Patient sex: M
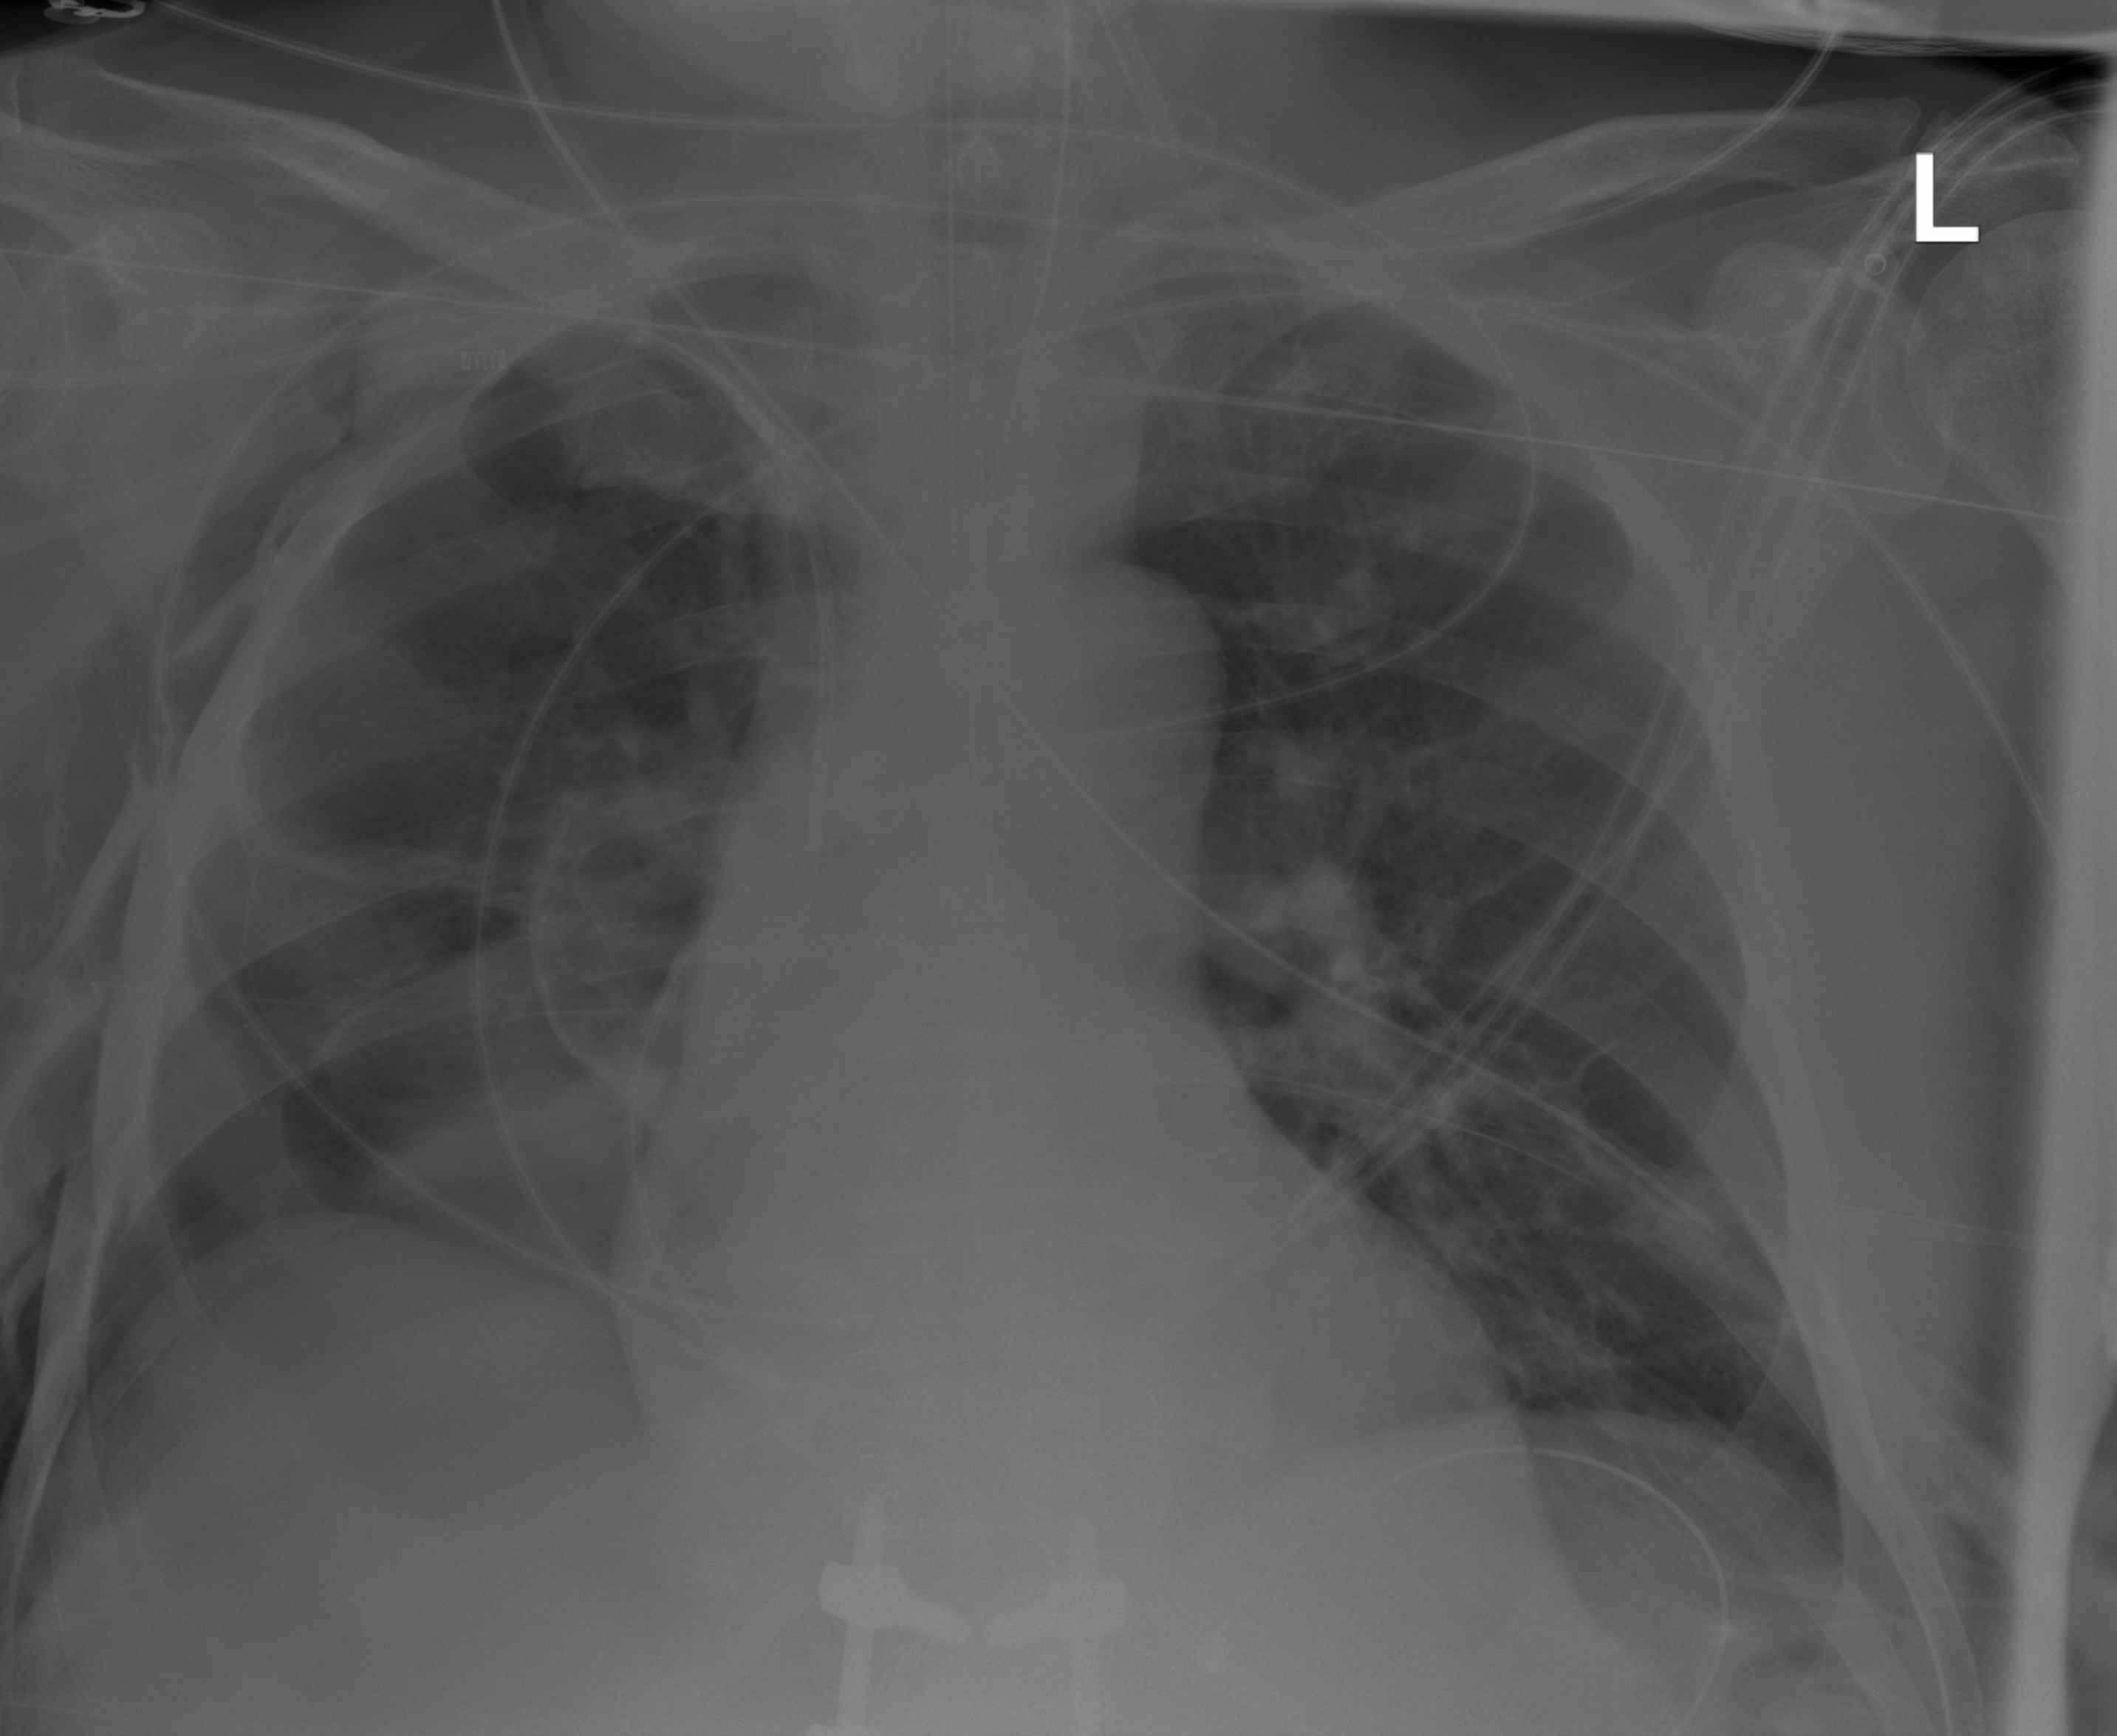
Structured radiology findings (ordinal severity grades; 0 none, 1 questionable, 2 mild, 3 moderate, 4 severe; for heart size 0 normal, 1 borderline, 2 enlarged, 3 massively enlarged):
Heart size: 0
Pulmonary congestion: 0
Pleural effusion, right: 3
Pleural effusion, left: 0
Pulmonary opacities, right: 0
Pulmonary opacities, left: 0
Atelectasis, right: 2
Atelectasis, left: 0